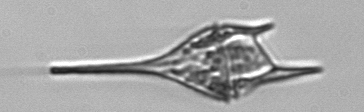
Label: Tripos_lineatus